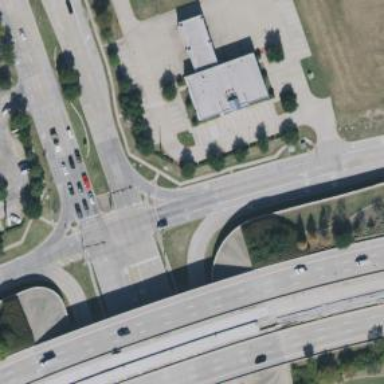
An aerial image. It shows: Secondary road with separate sidewalk and frontage road.